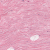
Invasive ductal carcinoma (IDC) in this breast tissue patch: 0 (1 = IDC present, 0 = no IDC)